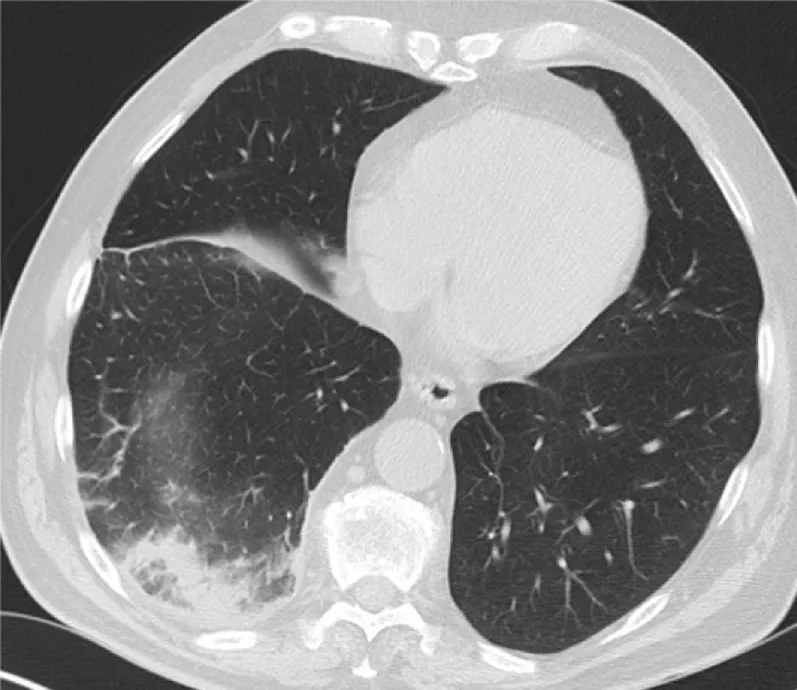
HRCT with a ground-glass opacity surrounded by a crescentic consolidated zone (RHS) in the subpleural space of the RLL.
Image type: radiology (ct)